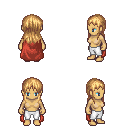
a pixel art fantasy rpg character, female body template, human, tanned skin, maroon cape, white pants, light blonde unkempt hairstyle, four views (front, back, left, right), 2x2 character sprite sheet, small pixel art, hard edges, no anti-aliasing